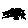
Label: zigzag